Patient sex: F
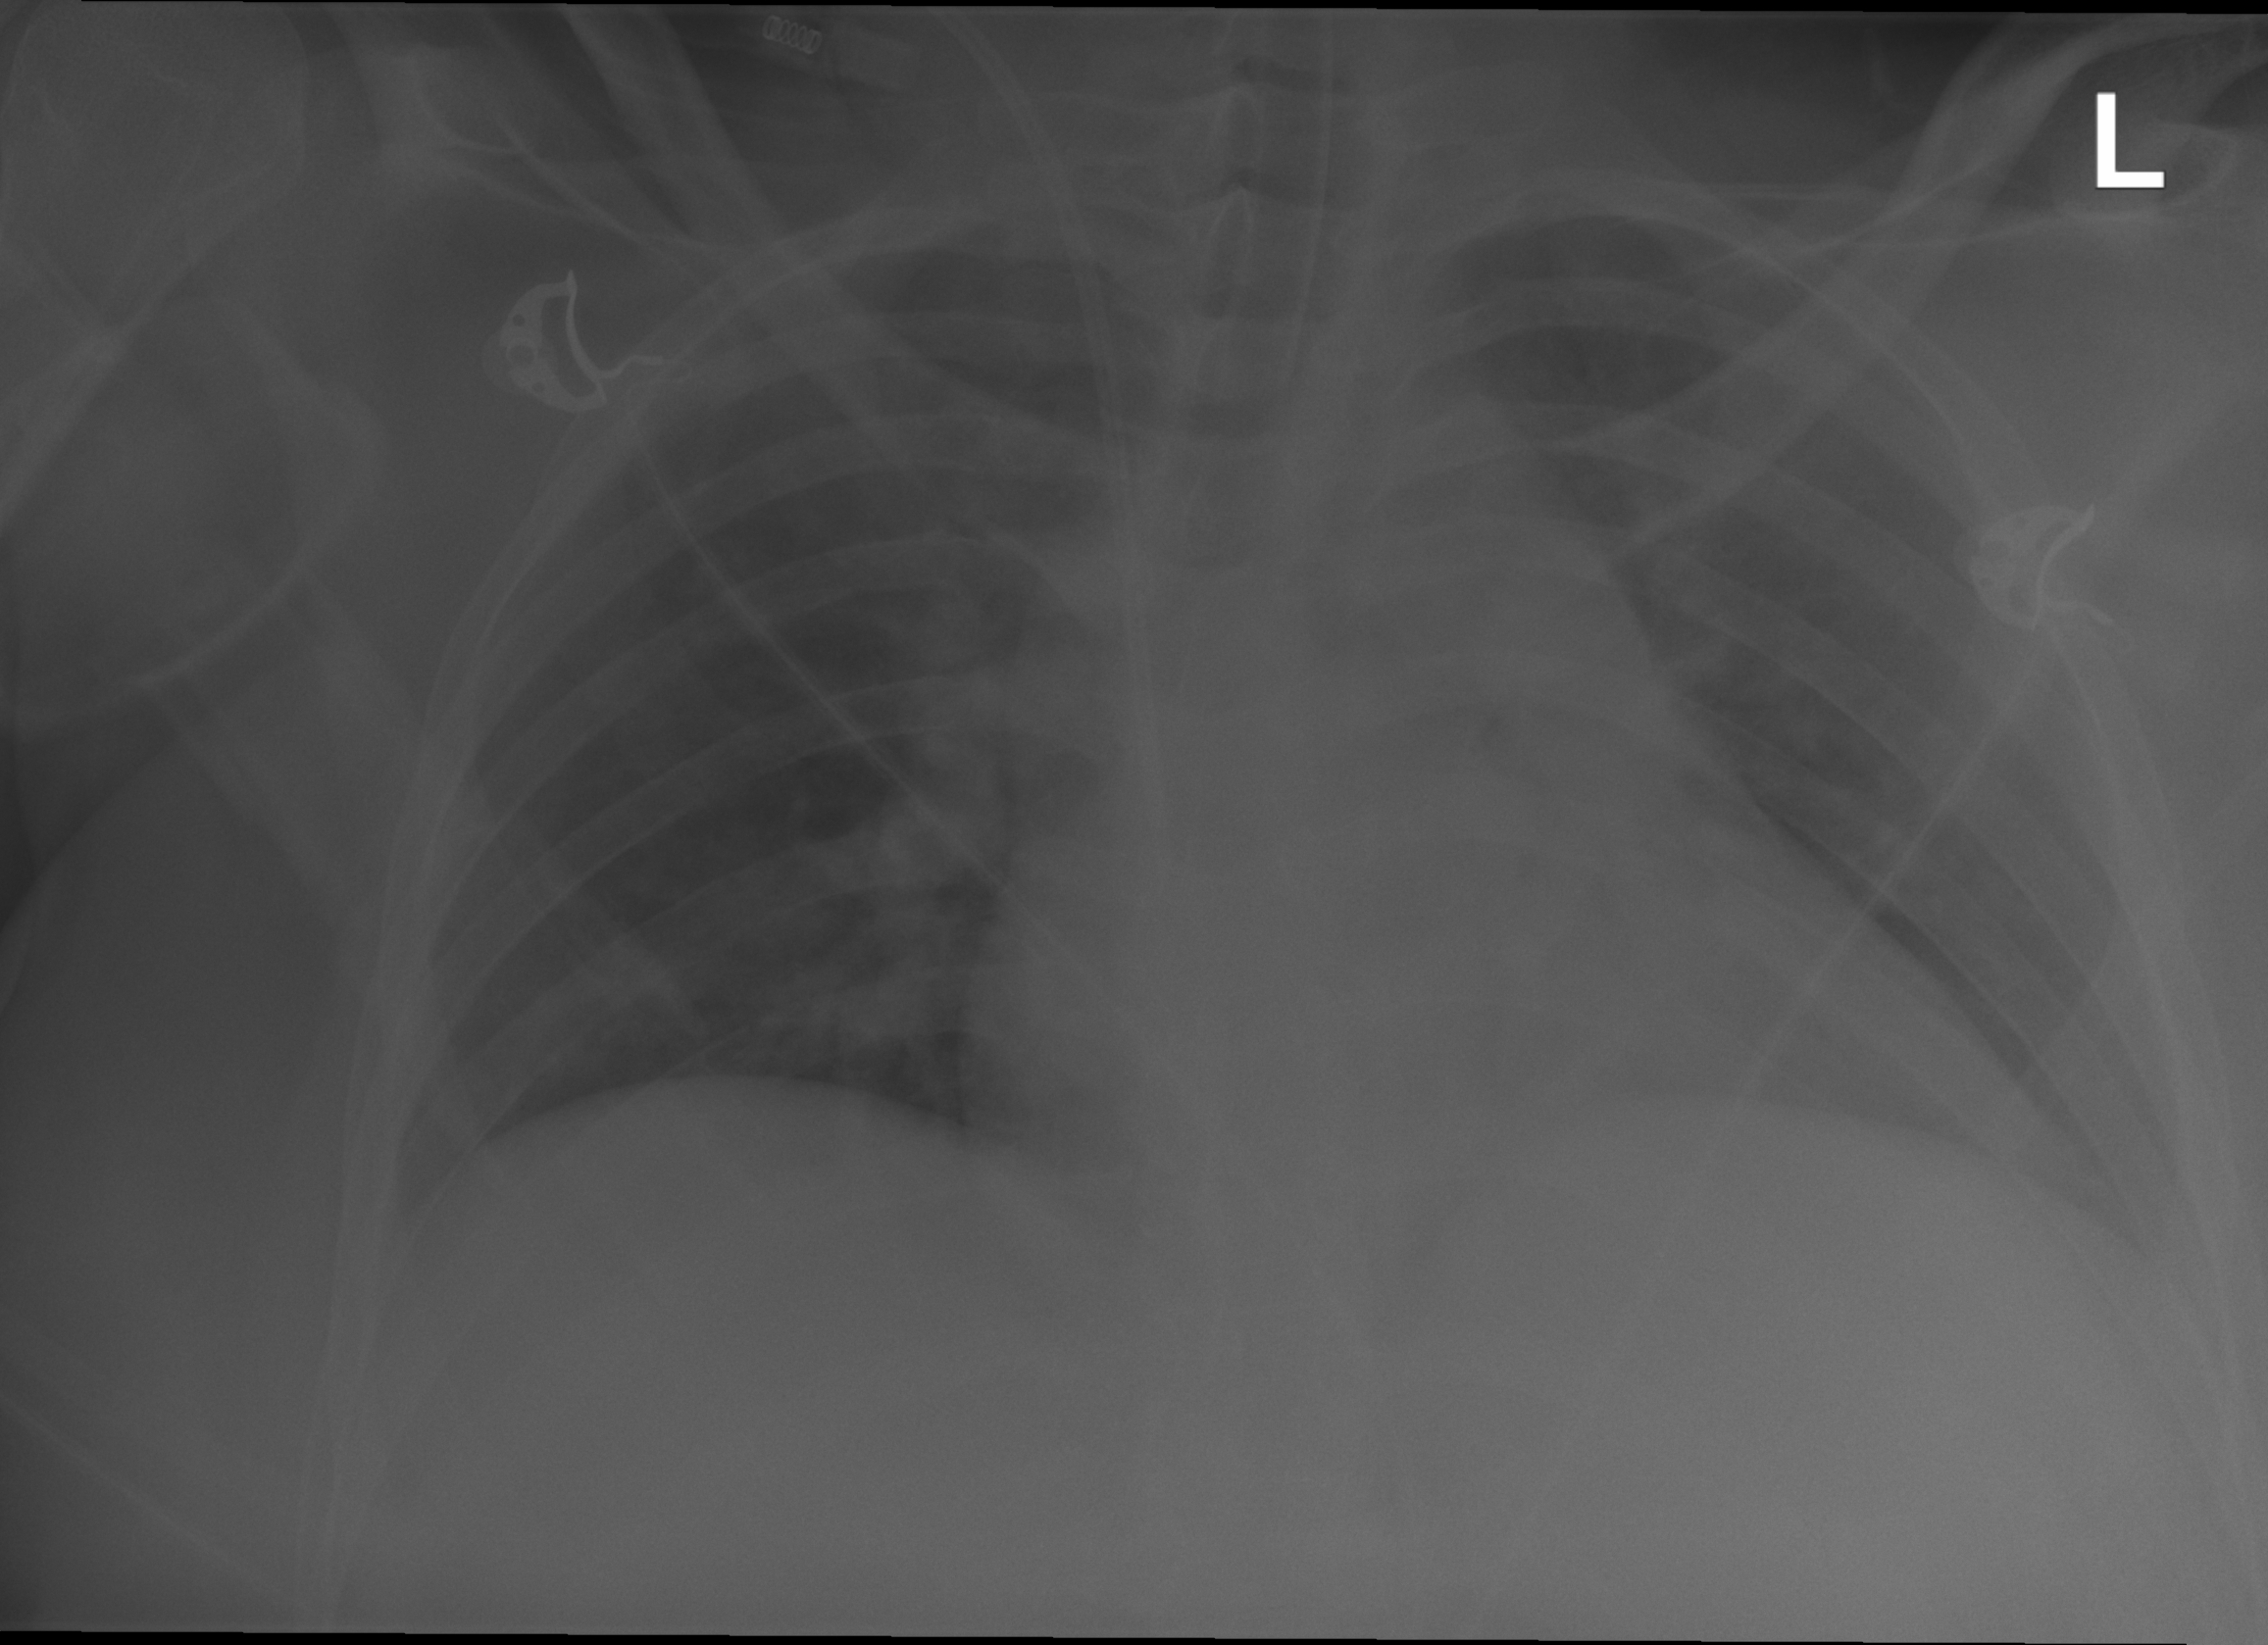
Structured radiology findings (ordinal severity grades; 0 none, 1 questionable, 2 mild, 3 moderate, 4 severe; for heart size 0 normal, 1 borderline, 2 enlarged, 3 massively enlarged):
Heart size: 2
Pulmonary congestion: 0
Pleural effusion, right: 0
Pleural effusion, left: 0
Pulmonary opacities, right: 0
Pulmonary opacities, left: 1
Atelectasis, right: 0
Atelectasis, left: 0